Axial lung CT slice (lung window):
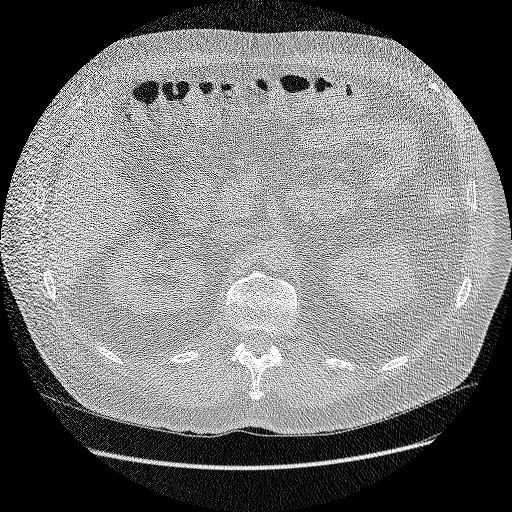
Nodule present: no